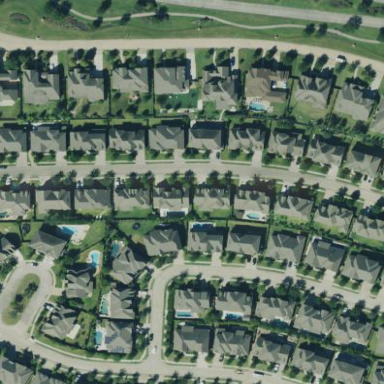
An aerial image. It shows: Residential area within neighborhood.